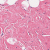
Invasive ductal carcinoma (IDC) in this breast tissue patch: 0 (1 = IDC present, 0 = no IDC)